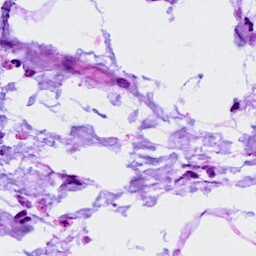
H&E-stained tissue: Breast